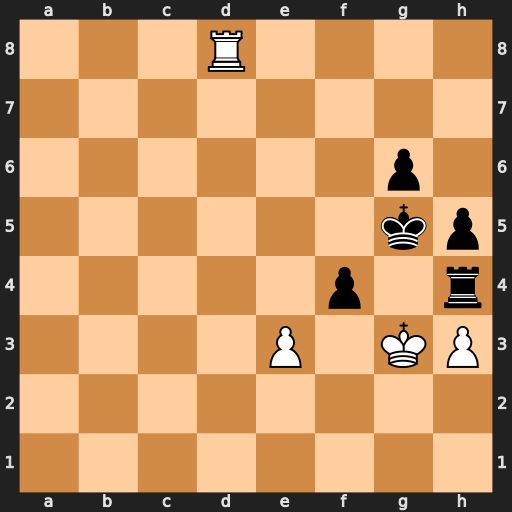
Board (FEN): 3R4/8/6p1/6kp/5p1r/4P1KP/8/8
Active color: w
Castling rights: -
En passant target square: -
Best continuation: exf4+ Rxf4 h4+ Rxh4 Rd5+ Kf6 Kxh4